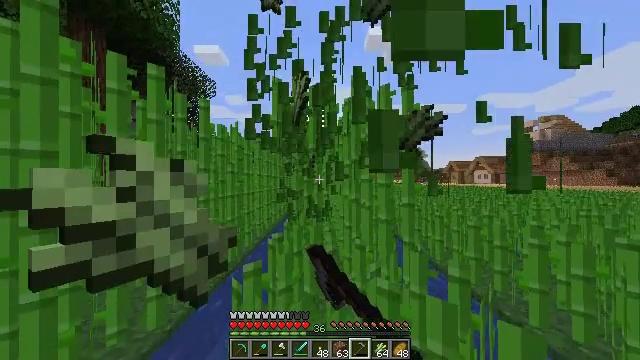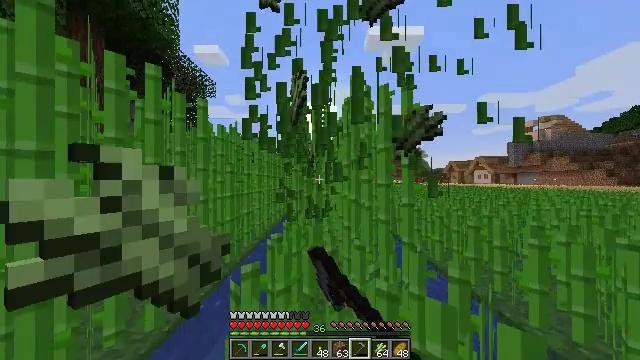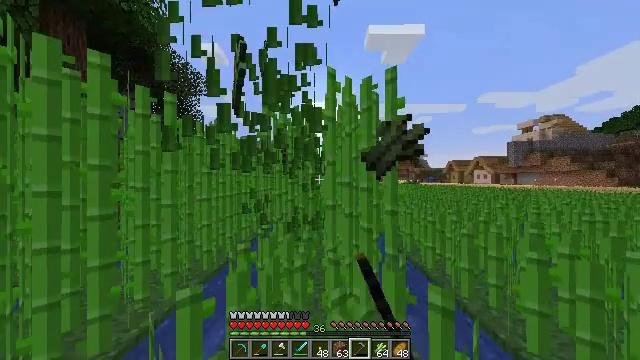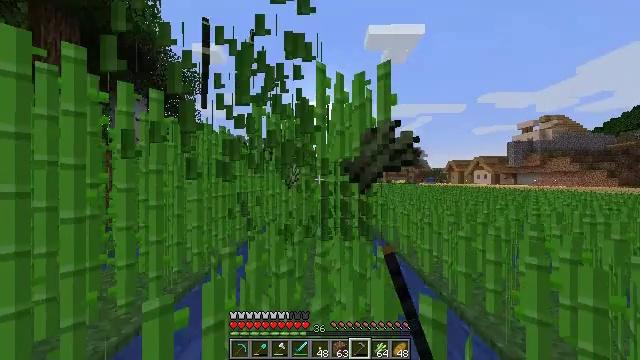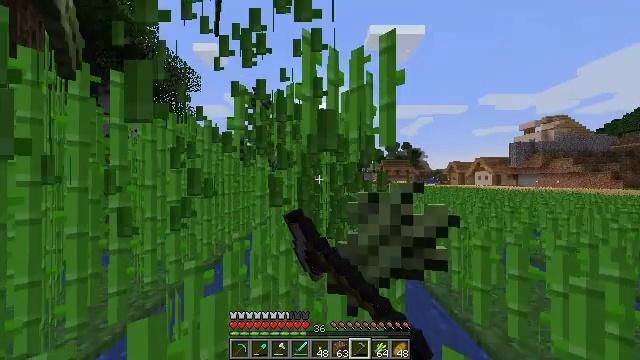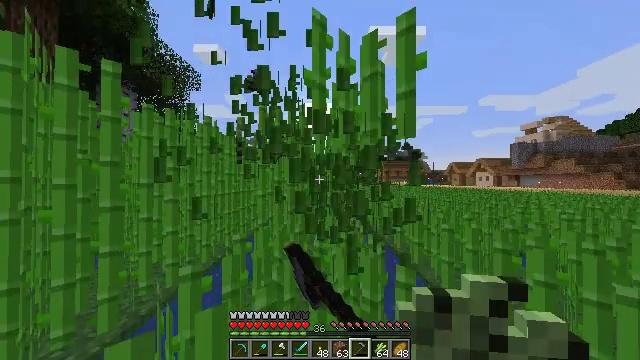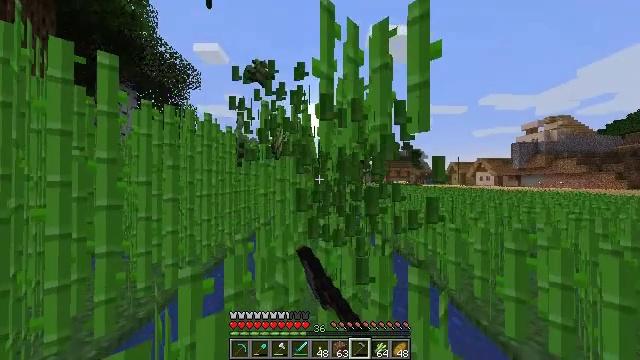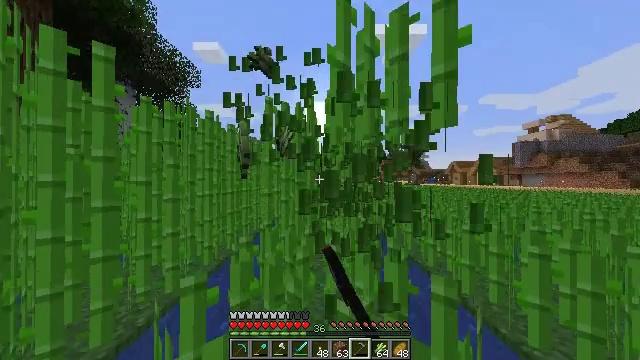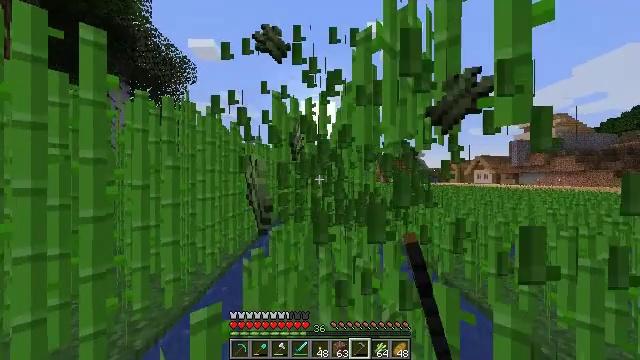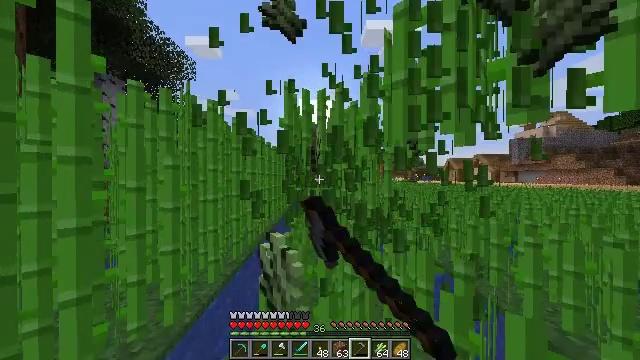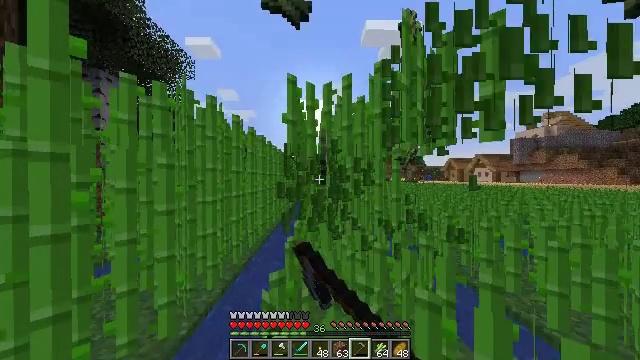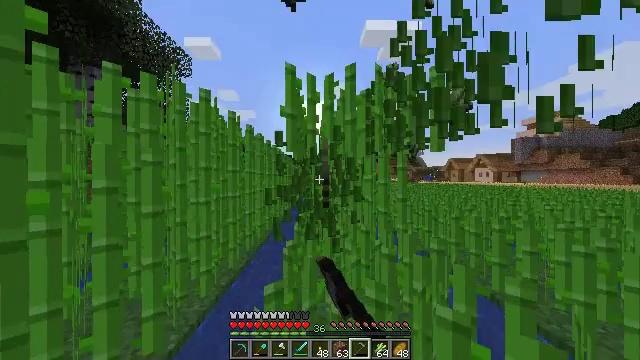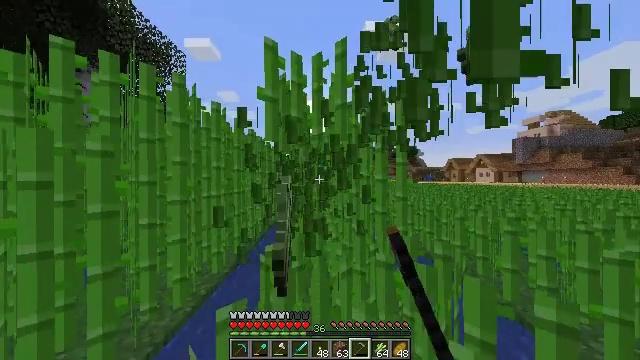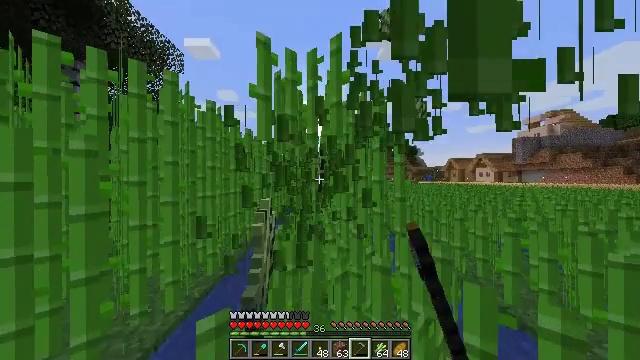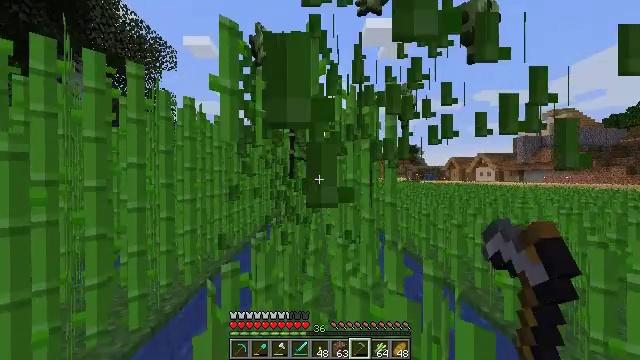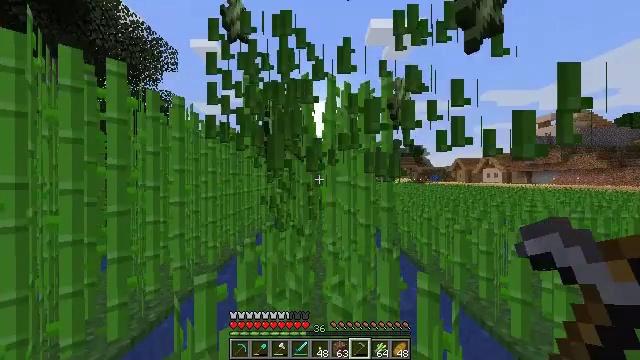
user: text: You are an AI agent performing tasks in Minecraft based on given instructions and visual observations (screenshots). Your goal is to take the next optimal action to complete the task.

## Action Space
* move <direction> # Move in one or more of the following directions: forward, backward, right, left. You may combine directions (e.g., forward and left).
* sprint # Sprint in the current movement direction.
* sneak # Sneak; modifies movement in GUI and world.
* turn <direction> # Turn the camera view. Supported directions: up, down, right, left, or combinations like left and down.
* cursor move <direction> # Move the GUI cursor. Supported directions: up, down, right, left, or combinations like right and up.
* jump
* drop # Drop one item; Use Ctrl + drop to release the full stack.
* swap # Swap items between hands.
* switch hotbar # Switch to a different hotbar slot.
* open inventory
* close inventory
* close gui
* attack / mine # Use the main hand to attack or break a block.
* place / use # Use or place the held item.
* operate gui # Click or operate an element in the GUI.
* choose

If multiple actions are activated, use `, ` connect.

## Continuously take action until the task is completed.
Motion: motion action
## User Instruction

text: Break the sugar cane.
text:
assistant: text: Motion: move forward and move right, sprint, attack / mine
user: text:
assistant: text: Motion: move forward and move right, sprint, attack / mine
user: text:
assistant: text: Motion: move forward, sprint, attack / mine
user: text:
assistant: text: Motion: move forward and move left, sprint, attack / mine
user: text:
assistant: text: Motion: move forward and move left, sprint, attack / mine
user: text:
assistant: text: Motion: move forward and move left, sprint, attack / mine
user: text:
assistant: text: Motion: move forward and move left, sprint, attack / mine
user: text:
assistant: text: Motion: move forward and move left, sprint, attack / mine
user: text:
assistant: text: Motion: move forward, sprint, attack / mine
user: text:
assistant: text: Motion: move forward, sprint, attack / mine
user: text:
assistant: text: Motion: move forward and move right, sprint, attack / mine
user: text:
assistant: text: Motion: move forward and move right, sprint, attack / mine
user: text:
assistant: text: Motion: move forward and move right, sprint, attack / mine
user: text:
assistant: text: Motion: move forward and move right, sprint, attack / mine
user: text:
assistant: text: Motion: move forward and move right, sprint, turn left, attack / mine
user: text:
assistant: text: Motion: move forward, sprint, attack / mine
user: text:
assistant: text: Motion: move forward and move left, sprint, attack / mine
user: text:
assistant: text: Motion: move forward and move left, sprint, attack / mine
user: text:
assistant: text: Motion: move forward and move left, sprint, attack / mine
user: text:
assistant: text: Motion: move forward and move left, sprint, attack / mine
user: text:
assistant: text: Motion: move forward and move left, sprint, attack / mine
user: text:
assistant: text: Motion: move forward, sprint, attack / mine
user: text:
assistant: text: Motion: move forward, sprint, attack / mine
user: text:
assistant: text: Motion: move forward and move right, sprint, attack / mine
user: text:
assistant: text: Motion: move forward and move right, sprint, attack / mine
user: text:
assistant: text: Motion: move forward and move right, sprint, attack / mine
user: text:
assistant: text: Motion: move forward and move right, sprint, attack / mine
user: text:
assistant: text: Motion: move forward and move right, sprint, attack / mine
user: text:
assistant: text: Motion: move forward, sprint, attack / mine
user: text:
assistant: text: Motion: move forward, sprint, attack / mine